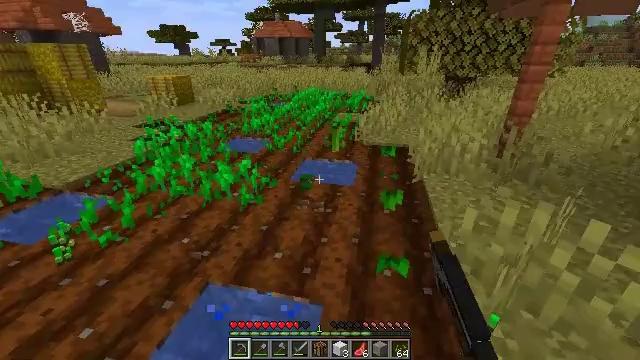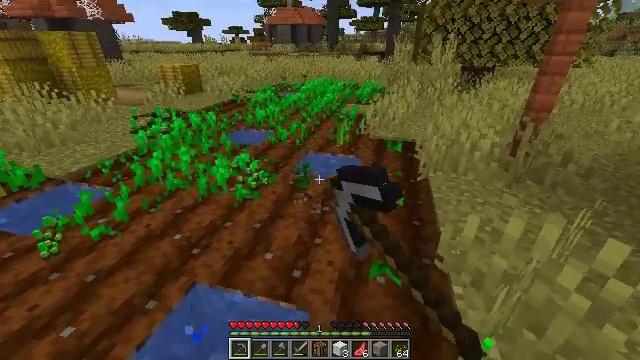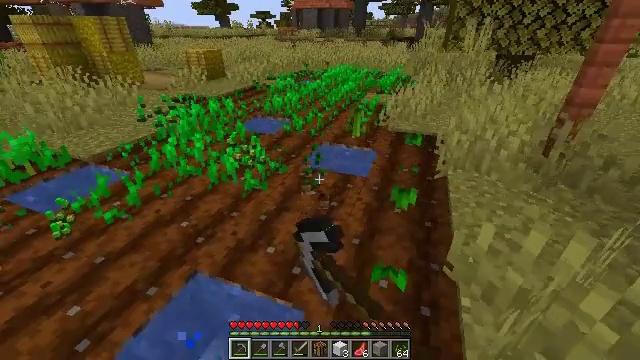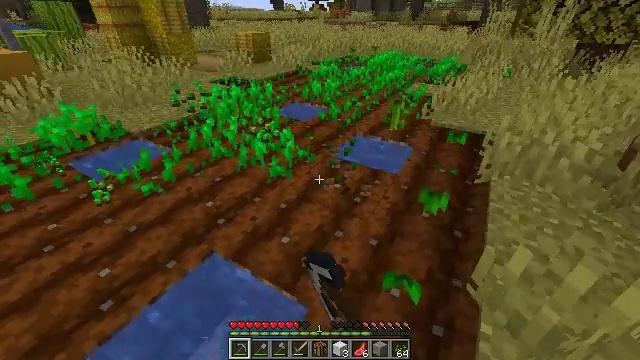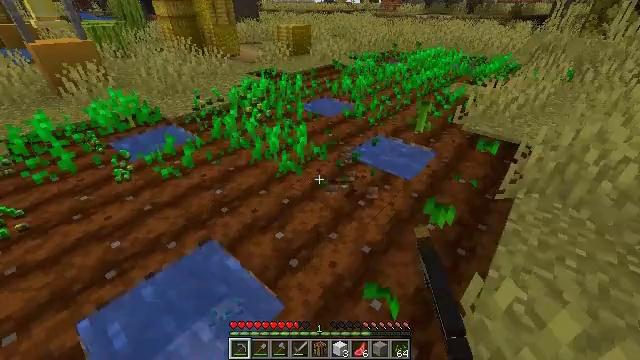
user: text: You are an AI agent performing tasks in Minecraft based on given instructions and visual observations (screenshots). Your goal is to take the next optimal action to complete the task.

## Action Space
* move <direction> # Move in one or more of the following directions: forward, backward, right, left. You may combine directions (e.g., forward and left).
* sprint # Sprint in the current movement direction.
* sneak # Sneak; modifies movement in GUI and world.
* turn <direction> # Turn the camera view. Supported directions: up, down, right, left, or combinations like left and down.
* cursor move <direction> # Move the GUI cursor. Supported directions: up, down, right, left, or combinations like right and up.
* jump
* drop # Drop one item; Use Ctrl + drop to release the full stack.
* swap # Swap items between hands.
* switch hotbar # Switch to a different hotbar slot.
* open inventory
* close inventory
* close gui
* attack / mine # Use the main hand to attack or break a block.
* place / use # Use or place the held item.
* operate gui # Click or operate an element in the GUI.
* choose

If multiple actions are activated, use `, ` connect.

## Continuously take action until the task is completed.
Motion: motion action
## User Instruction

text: Clear the melon stem from the farmland.
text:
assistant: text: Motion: move forward and move right, turn left and down, attack / mine
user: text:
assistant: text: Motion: move forward and move right, turn left and down, attack / mine
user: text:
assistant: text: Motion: move right, turn left and down, attack / mine
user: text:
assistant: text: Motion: move right, turn left and down, attack / mine
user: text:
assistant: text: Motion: attack / mine